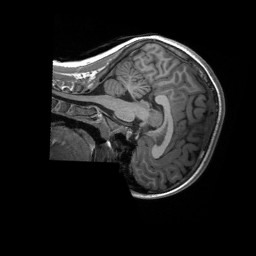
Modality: T1w
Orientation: sagittal
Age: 11
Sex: female
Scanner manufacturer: siemens
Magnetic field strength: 3 T
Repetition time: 2.3 s
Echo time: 0.00232 s